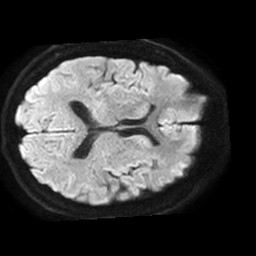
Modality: TRACE
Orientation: axial
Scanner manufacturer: philips
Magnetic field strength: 1.5 T
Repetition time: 3.391 s
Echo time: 0.06922 s